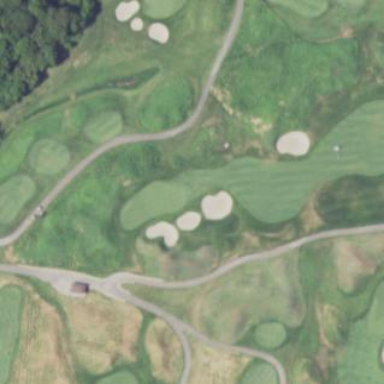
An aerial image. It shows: Rough grassy area used for golf.